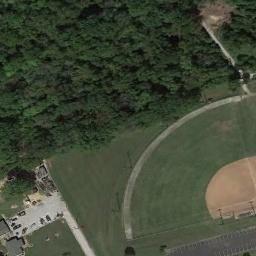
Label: baseball_diamond